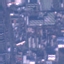
Land use / land cover: Industrial